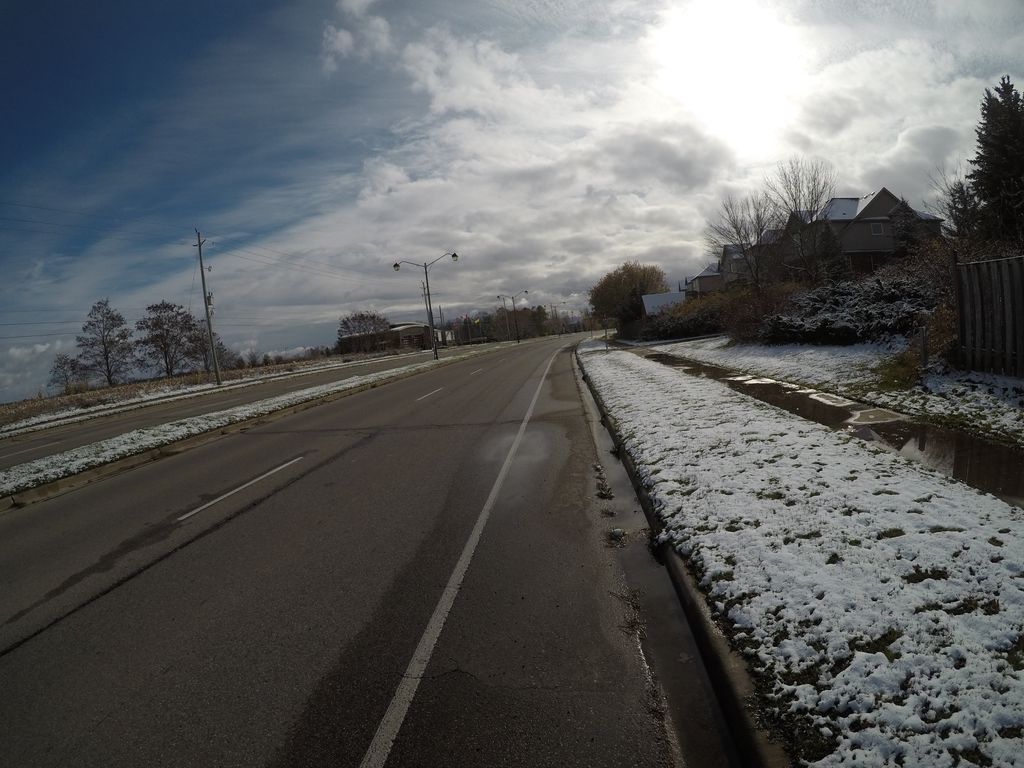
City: kitchener-waterloo